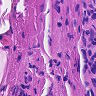
Metastatic tissue present: no